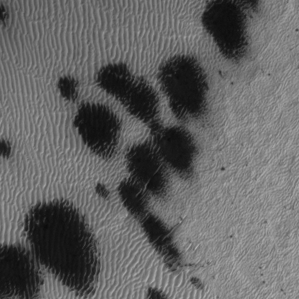
Label: frost